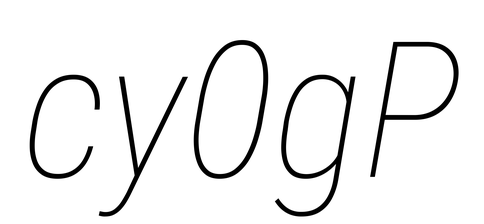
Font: Roboto-Italic_Condensed_Thin_Italic